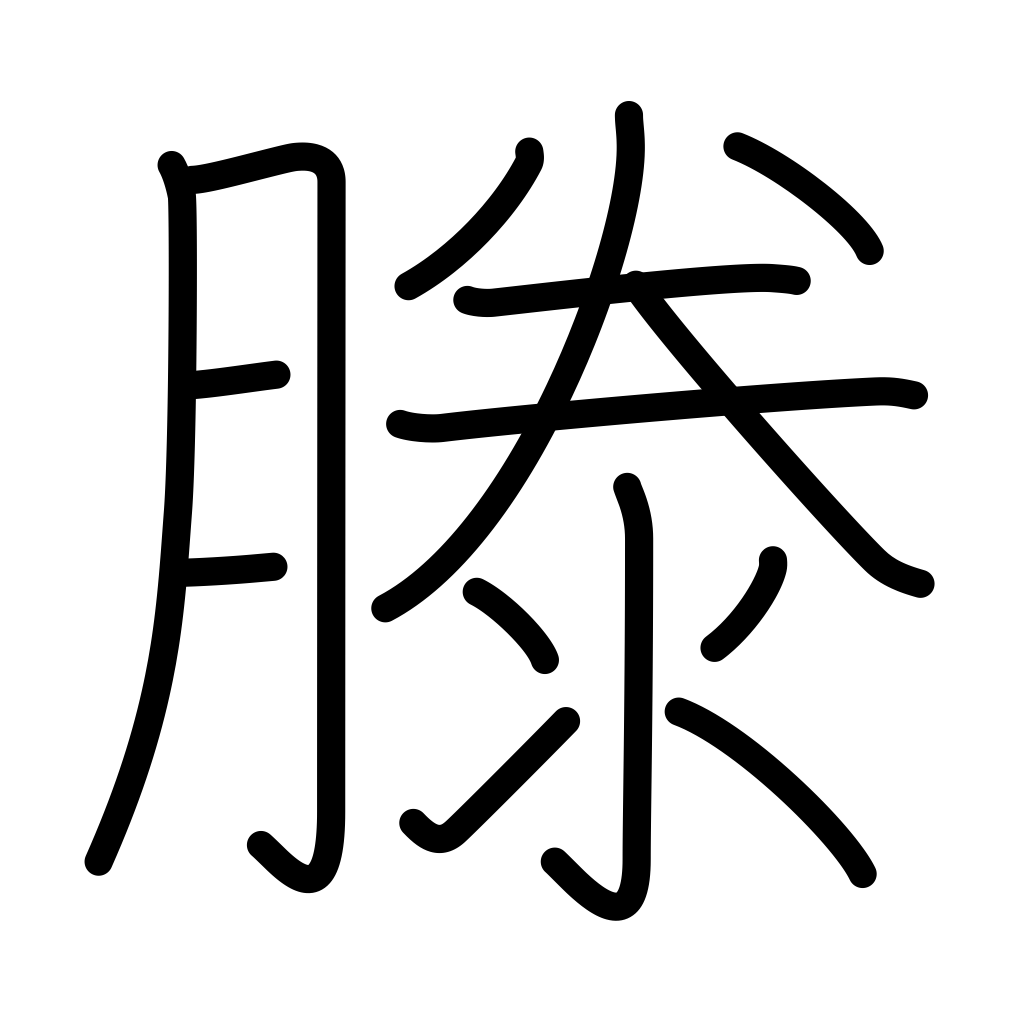
Meaning: rising water